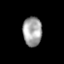
Tissue: skin
Cell type: Epithelial cells
Senescence score: 0.2848
Nuclear area (px): 543
Mean DAPI intensity: 164.048